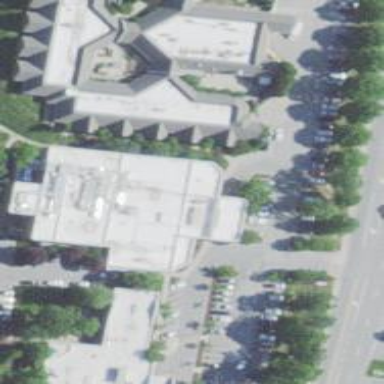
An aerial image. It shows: Hospital building.